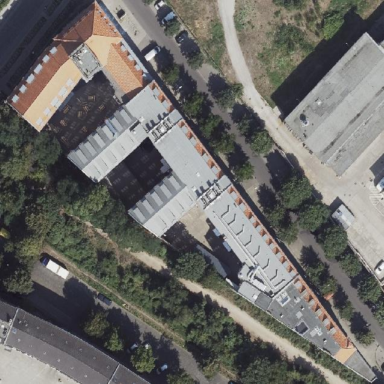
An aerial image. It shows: Industrial building.